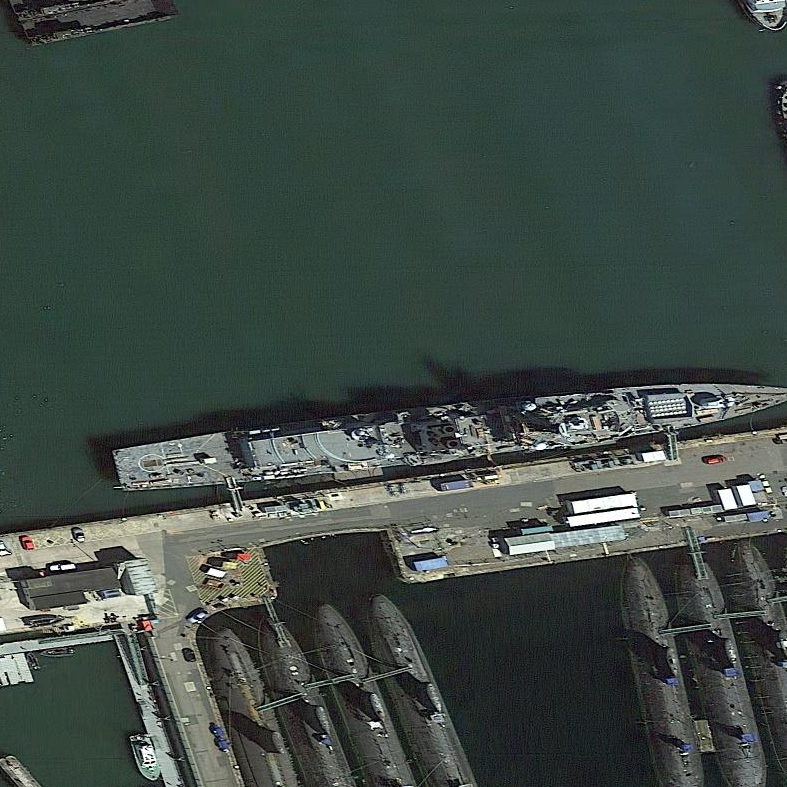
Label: Type_45_destroyer